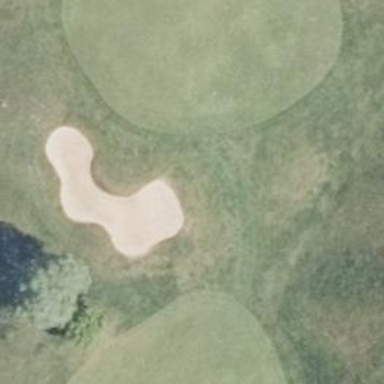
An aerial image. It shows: Golf bunker.